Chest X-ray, AP view. Patient: 26 years old, sex M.
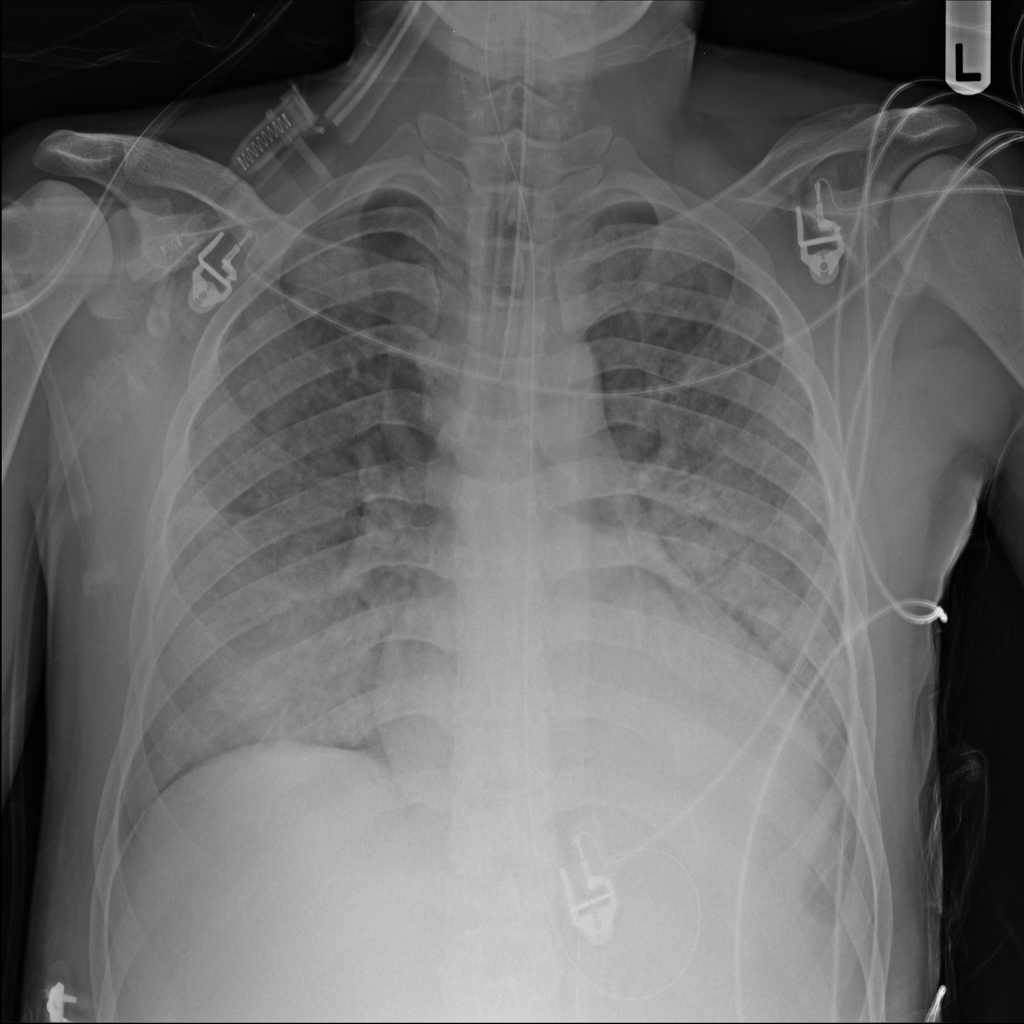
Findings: Infiltration